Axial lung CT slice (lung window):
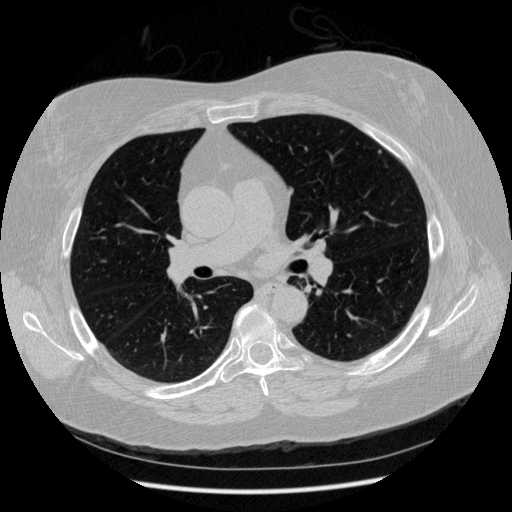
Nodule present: yes
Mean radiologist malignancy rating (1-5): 2